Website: bh-photo
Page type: billing-address
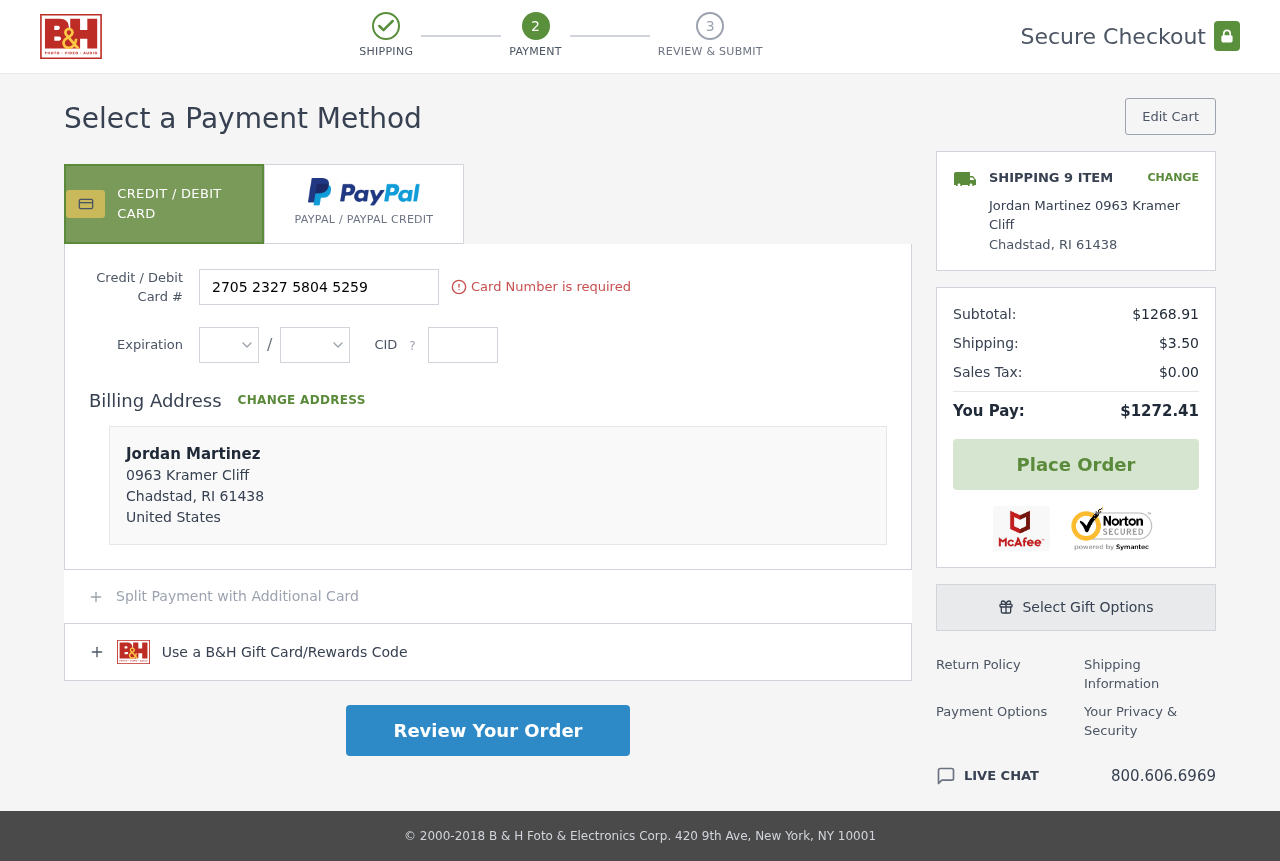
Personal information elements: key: PII_CARD_CVV
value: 887
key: PII_CARD_EXPIRY_MONTH
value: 08
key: PII_CARD_EXPIRY_YEAR
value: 29
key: PII_CARD_NUMBER
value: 2705 2327 5804 5259
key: PII_CITY
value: Chadstad
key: PII_COUNTRY
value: United States
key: PII_FULLNAME
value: Jordan Martinez
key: PII_FULLNAME2
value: Jordan Martinez
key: PII_POSTCODE
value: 61438
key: PII_STATE_ABBR
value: RI
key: PII_STREET
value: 0963 Kramer Cliff
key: PII_POSTCODE_FULL
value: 61438
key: PII_POSTCODE_NUMERIC
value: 61438
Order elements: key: ORDER_NUM_ITEMS
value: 9
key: ORDER_SUBTOTAL
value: $1268.91
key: ORDER_SHIPPING_COST
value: $3.50
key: ORDER_TAX
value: $0.00
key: ORDER_TOTAL
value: $1272.41